Question: I am trying to add a client for a WCF service that is net.tcp based. When I use "Add Service Reference" and provide this URL:, it gives following error.
> The URI prefix is not recognized. Metadata contains a reference that
cannot be resolved: 'net.tcp://localhost/service1.svc'. Could not
connect to net.tcp://localhost/service1.svc. The connection attempt
lasted for a time span of 00:00:02.<PHONE>. TCP error code 10061: No
connection could be made because the target machine actively refused
it 127.0.0.1:808. No connection could be made because the target
machine actively refused it 127.0.0.1:808 If the service is defined in
the current solution, try building the solution and adding the service
reference again.
I checked Windows Components for WCF non-http services, but they are already installed. This is the snap:

As you can see they are installed for .NET 3.5.1 and my service is built in .NET 4.5. Is this the problem? And how should I solve it? Because there is no option for .NET 4.5 in Windows Components List.
Following is the configuration of my WCF service:
'''
<system.serviceModel>
<services>
<service name="CoreService.Service1" behaviorConfiguration="beh1">
<host>
<baseAddresses>
<add baseAddress="net.tcp://localhost/Service1.svc"/>
</baseAddresses>
</host>
<endpoint
binding="netTcpBinding"
bindingConfiguration="ultra"
contract="CoreService.IAccountService"/>
<endpoint
binding="netTcpBinding"
bindingConfiguration="ultra"
contract="CoreService.ICategoryService"/>
<endpoint
binding="netTcpBinding"
bindingConfiguration="ultra"
contract="CoreService.ICommonService"/>
<endpoint
binding="netTcpBinding"
bindingConfiguration="ultra"
contract="CoreService.IFollowerService"/>
<endpoint
binding="netTcpBinding"
bindingConfiguration="ultra"
contract="CoreService.IInterestService"/>
<endpoint
binding="netTcpBinding"
bindingConfiguration="ultra"
contract="CoreService.IInviteService"/>
<endpoint
address="mex"
binding="mexTcpBinding"
contract="IMetadataExchange"/>
</service>
</services>
<bindings>
<netTcpBinding>
<binding name="ultra"
maxBufferPoolSize="<PHONE>"
maxBufferSize="<PHONE>"
maxConnections="<PHONE>"
maxReceivedMessageSize="<PHONE>"
portSharingEnabled="false"
transactionFlow="false"
listenBacklog="<PHONE>"
sendTimeout="00:01:00">
<security mode="None">
<message clientCredentialType="None"/>
<transport protectionLevel="None" clientCredentialType="None"/>
</security>
<reliableSession enabled="false"/>
</binding>
</netTcpBinding>
</bindings>
<behaviors>
<serviceBehaviors>
<behavior name="beh1">
<serviceMetadata httpGetEnabled="true" />
<serviceDebug includeExceptionDetailInFaults="True" />
<dataContractSerializer maxItemsInObjectGraph="65536" />
</behavior>
</serviceBehaviors>
</behaviors>
</system.serviceModel>
'''
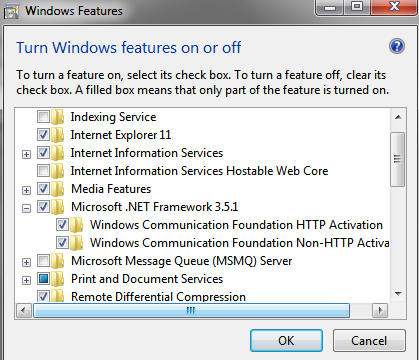
Answer: It doesn't seem an incompatibility issue between the WCF HTTP or Non-HTTP Activation features and your service.
According to me, there's a missing or wrong configuration in IIS and that would explain the refused connection. To configure properly IIS with with 'net.tcp', have a look <URL>.